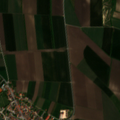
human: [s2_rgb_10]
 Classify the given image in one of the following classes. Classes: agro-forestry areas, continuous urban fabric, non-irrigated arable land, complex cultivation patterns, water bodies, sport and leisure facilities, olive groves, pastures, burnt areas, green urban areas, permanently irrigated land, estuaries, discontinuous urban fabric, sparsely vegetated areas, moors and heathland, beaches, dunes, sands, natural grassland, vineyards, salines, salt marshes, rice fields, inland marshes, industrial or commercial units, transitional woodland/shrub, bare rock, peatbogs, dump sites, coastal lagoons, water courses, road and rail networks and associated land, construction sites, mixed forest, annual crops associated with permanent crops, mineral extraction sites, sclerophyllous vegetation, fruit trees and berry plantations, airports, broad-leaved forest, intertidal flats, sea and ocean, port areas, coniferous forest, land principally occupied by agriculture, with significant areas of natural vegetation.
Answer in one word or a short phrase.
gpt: discontinuous urban fabric, non-irrigated arable land, complex cultivation patterns